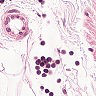
Metastatic tissue present: no